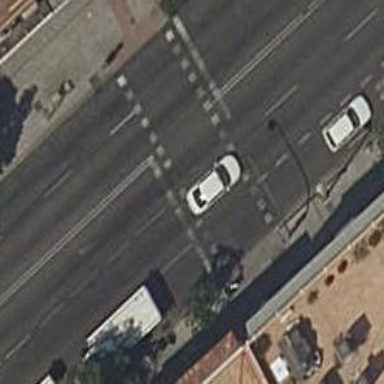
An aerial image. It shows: Crossing with traffic signals.